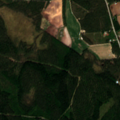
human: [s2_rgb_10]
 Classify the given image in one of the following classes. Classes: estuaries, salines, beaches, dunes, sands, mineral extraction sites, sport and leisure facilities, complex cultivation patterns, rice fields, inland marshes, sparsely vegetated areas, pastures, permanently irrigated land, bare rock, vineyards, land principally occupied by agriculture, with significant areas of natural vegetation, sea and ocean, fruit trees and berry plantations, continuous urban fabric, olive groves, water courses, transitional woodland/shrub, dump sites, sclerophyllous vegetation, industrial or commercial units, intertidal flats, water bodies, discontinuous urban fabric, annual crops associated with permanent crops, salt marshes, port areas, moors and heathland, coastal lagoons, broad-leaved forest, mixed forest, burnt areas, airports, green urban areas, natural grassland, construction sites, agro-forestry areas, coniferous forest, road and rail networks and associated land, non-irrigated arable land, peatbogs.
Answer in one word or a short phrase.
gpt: land principally occupied by agriculture, with significant areas of natural vegetation, coniferous forest, mixed forest